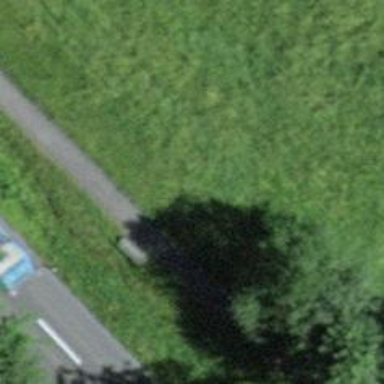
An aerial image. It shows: Bench for seating.